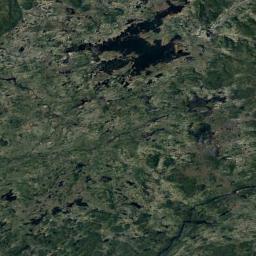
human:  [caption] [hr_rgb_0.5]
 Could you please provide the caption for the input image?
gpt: There is a crescent-shaped lake in this wetland .

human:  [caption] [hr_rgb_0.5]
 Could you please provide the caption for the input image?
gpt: Many waters of different sizes are surrounded by wetlands .

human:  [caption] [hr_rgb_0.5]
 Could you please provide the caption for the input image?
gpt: There is a large land mixed with green and brown in the river in a wetland .

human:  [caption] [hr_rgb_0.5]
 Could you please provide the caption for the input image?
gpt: The wetland consists of green plants and water .

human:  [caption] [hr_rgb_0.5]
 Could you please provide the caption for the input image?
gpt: There are many green areas on the wetland .